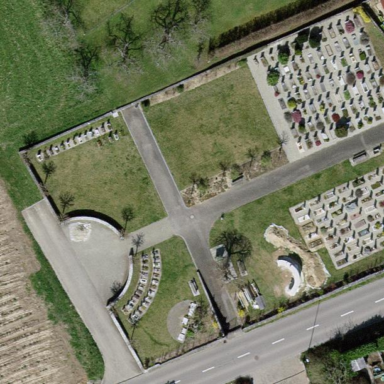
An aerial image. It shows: Cemetery.